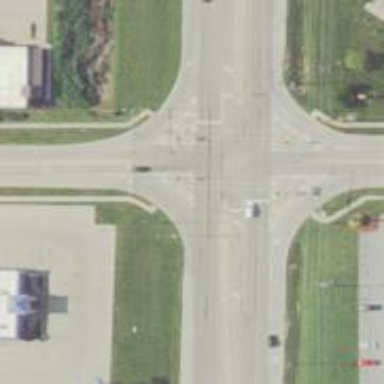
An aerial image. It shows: Crossing on the road with line markings.